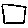
Label: square